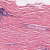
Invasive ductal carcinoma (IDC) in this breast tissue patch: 0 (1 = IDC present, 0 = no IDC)